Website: crate-barrel
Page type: account-selection
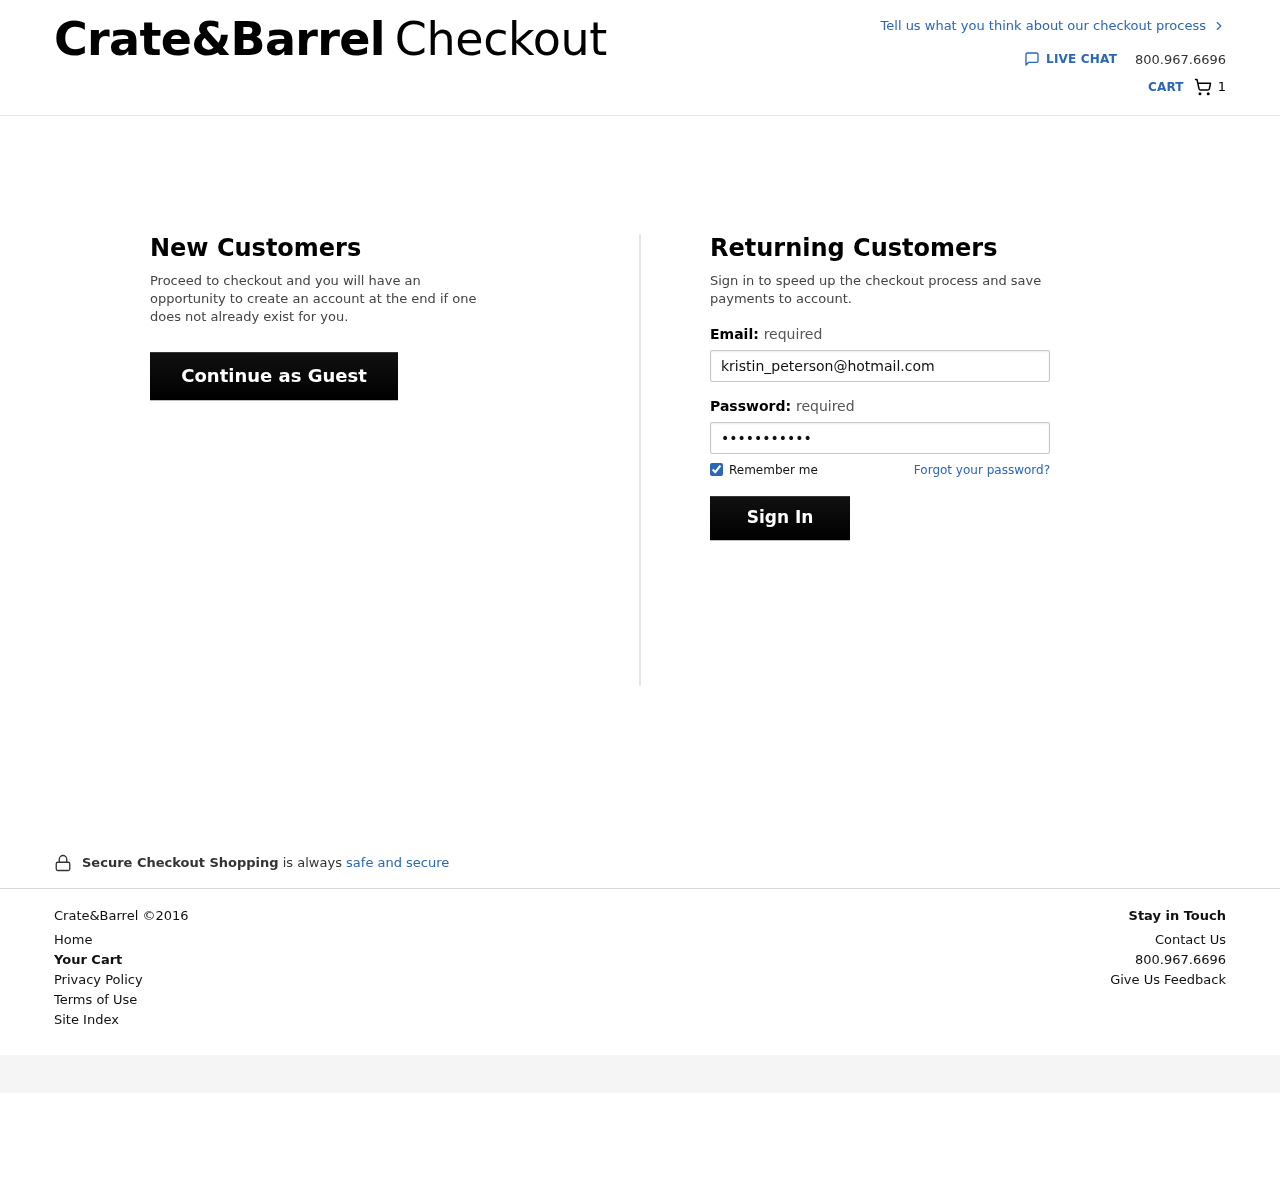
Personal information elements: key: PII_EMAIL
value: kristin_peterson@hotmail.com
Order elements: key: ORDER_NUM_ITEMS
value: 1